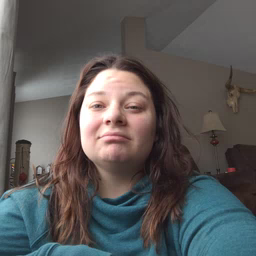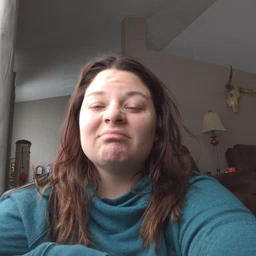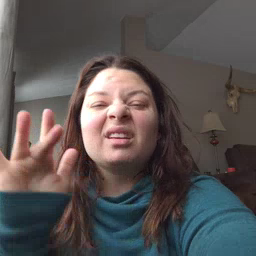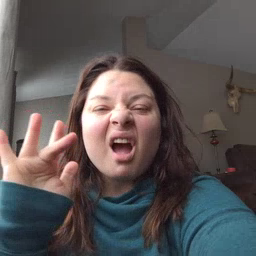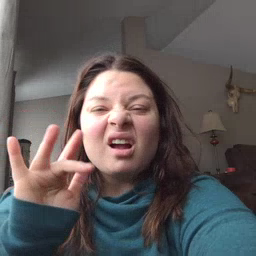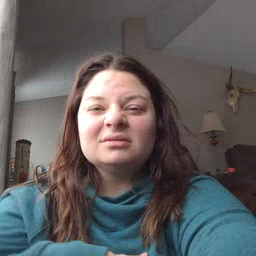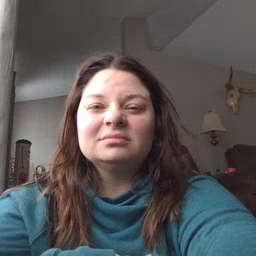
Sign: yucky